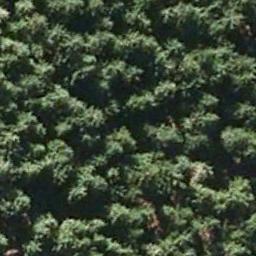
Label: forest